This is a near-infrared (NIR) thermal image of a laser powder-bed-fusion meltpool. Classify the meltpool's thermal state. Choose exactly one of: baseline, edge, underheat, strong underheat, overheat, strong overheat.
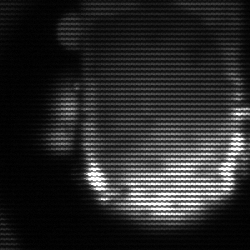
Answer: baseline